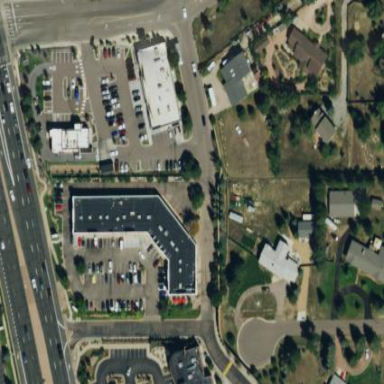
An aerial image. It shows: Retail area.